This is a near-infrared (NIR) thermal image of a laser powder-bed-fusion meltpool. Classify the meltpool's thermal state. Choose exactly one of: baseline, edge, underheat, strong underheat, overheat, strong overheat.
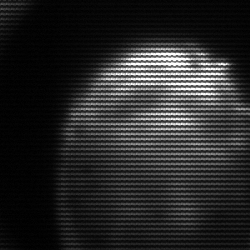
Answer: edge